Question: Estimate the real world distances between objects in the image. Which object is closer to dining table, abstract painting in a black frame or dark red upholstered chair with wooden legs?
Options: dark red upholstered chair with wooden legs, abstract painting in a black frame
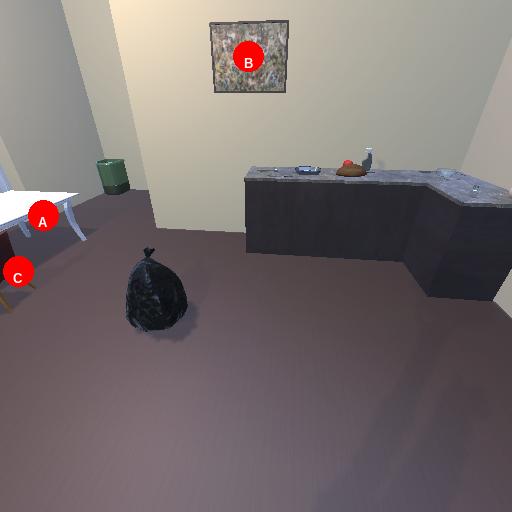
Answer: dark red upholstered chair with wooden legs